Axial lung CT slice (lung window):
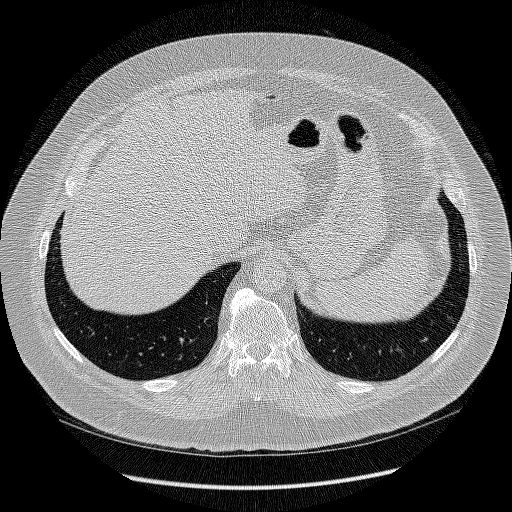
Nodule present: no